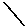
Label: line